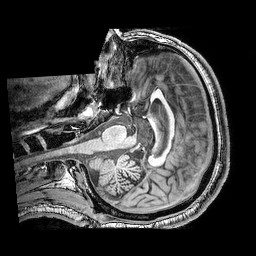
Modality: T1w
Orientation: axial
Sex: male
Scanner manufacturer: philips
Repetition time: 0.008132 s
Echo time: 0.00372 s